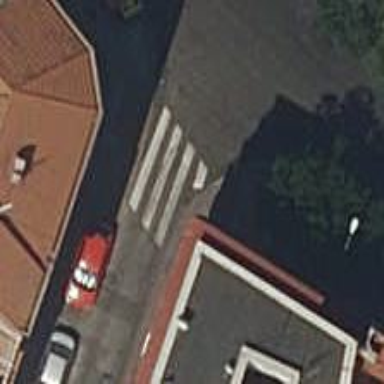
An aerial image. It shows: Asphalt footway with uncontrolled crossing and markings.